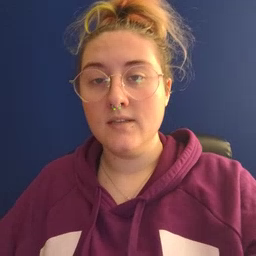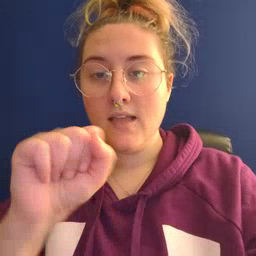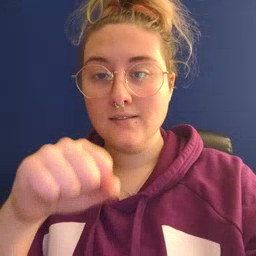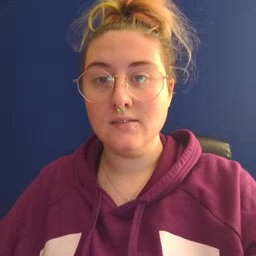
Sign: yes